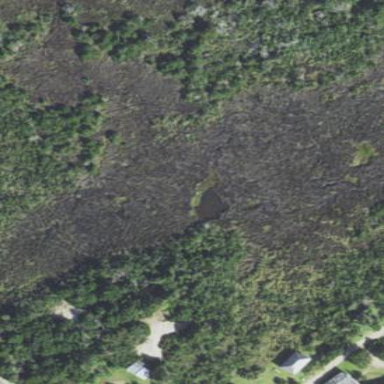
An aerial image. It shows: Marsh wetland.